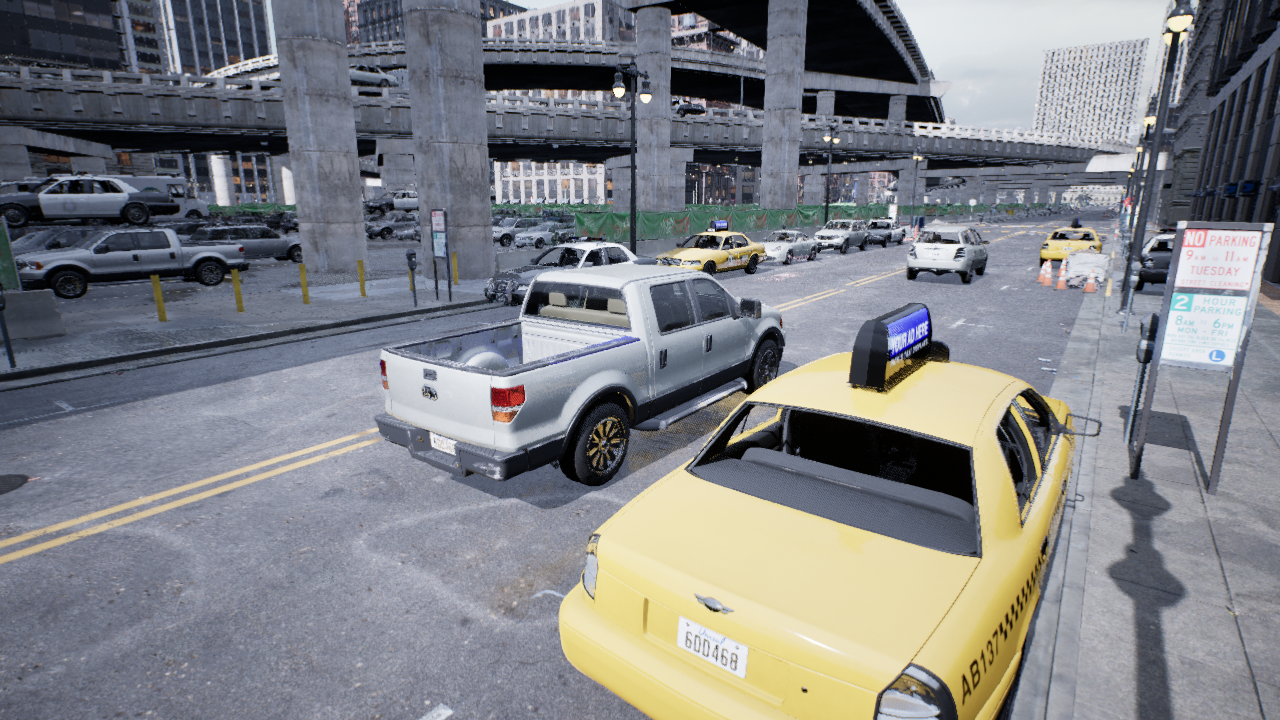
Venue: downtown
Lighting: overcast
Vehicle rig: pickup